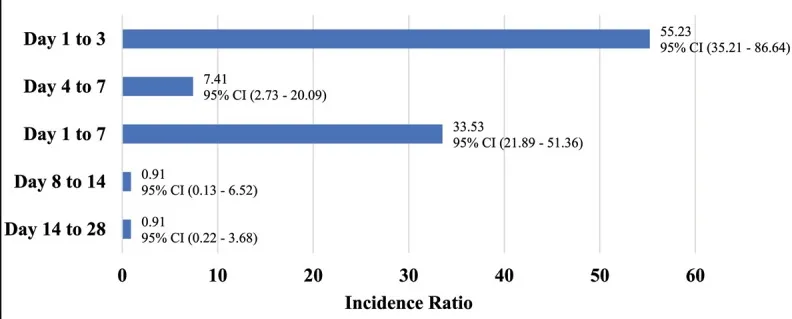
Incidence Ratios for Heart Failure Hospitalization According to the Days Following Laboratory-Confirmed Influenza Infection.
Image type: chart (chart)